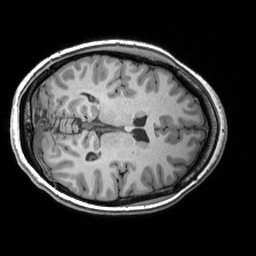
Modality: T1w
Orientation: axial
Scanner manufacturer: siemens
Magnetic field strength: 3 T
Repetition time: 2.53 s
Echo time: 0.00299 s